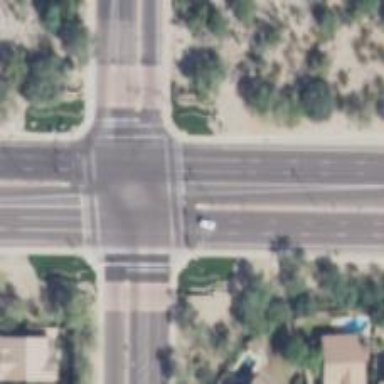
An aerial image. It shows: Solid stop line on the road marking.